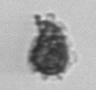
Label: Syracosphaera_pulchra